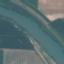
Label: River